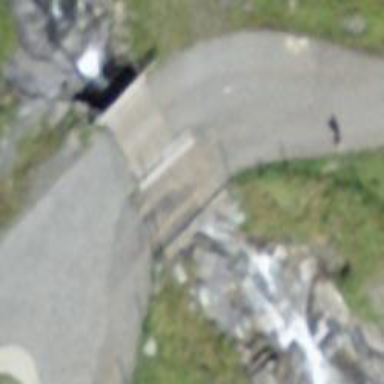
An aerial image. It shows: Culvert tunnel.